Question: I want to get the pid by passing in the user name. For example, in the picture of a macOS activity monitor, the user name is 'root', and I want something that can return all running processes under user name 'root'.

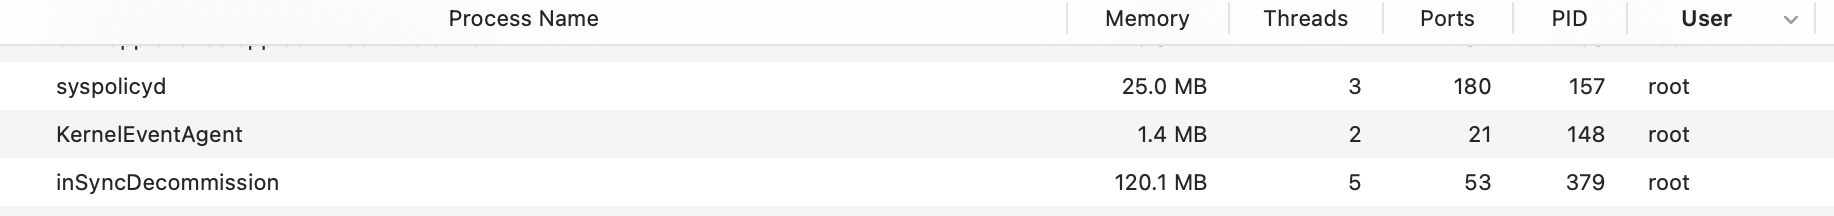
Answer: Use <URL> with the desired username.
The following code shows a function that produces a list of psutil.Process objects.
'''
import psutil
def pids_for_user(username: str) -> list[psutil.Process]:
return [p for p in psutil.process_iter() if p.username() == username]
print(pids_for_user("root"))
'''
Make note of all the <URL> that may be raised when you work with processes.